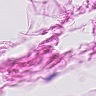
Metastatic tissue present: no